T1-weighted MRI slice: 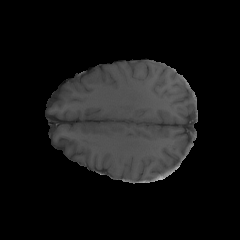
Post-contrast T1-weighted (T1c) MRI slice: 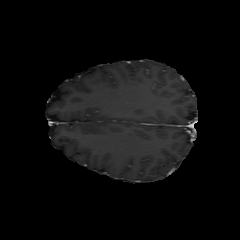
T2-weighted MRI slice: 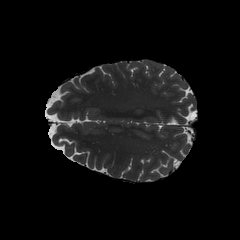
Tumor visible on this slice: no